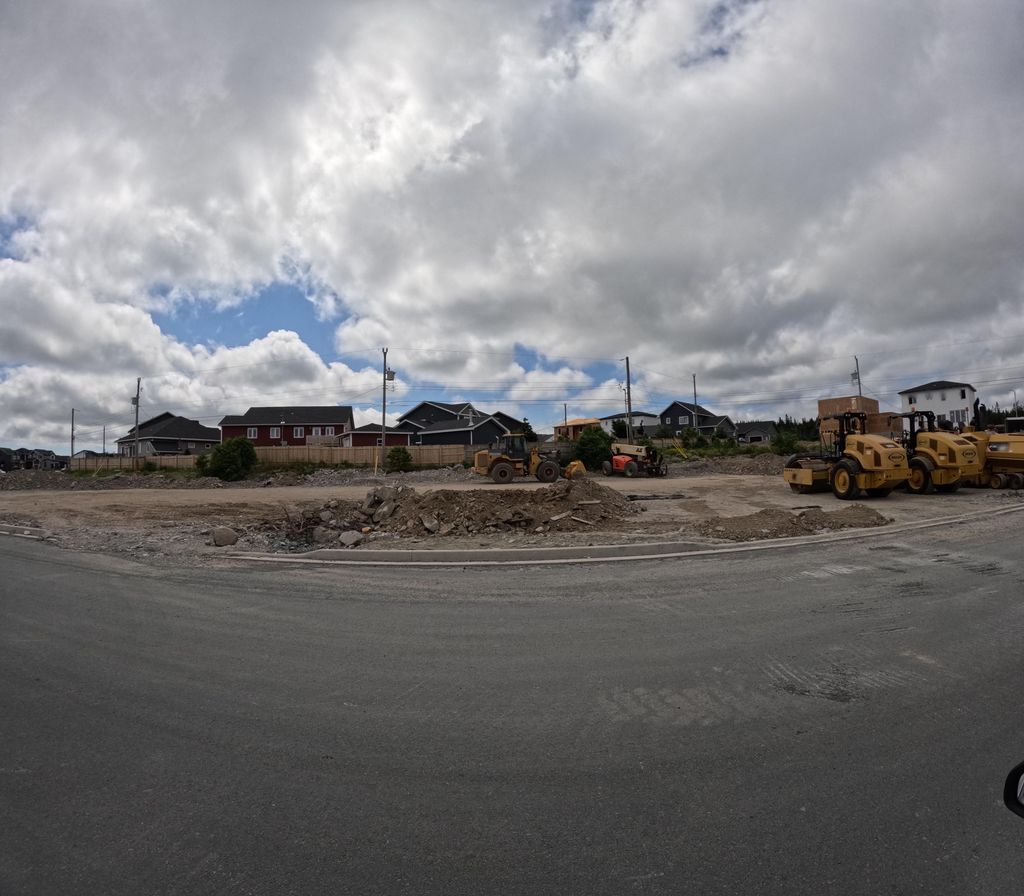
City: st_johns